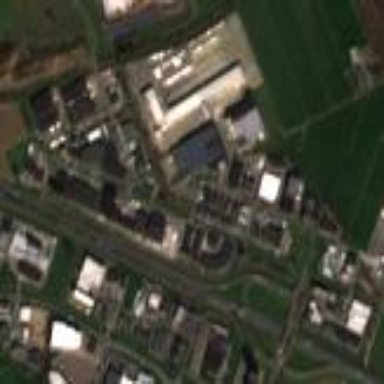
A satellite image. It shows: Industrial area.